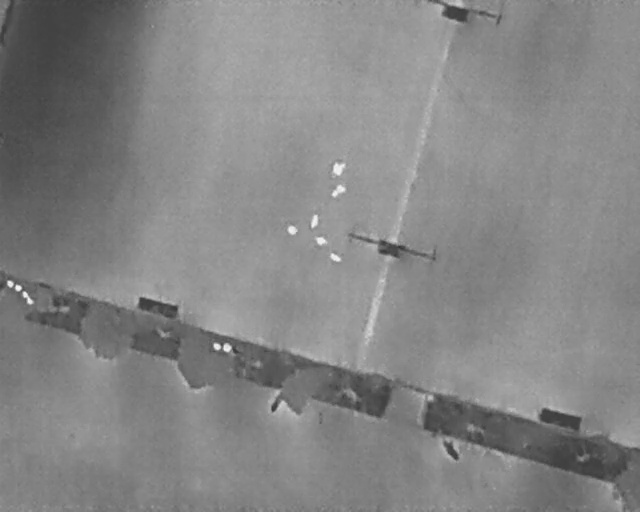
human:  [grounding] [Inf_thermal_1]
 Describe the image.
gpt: In the satellite image, there is  <ref>6 small car </ref> <box>[[51, 31, 54, 34, 2], [51, 36, 54, 38, 42], [47, 42, 50, 44, 15], [44, 43, 46, 46, 2], [49, 45, 51, 48, 2], [51, 49, 52, 51, 30]]</box> located at center.